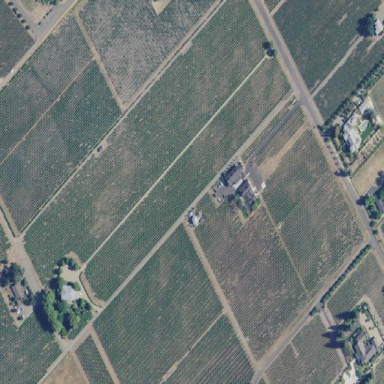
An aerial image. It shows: Vineyard with grape crops.